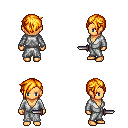
a pixel art fantasy rpg character, female body template, human, tanned skin, white robe, gold greaves, light blonde pixie cut hairstyle, dagger, four views (front, back, left, right), 2x2 character sprite sheet, small pixel art, hard edges, no anti-aliasing